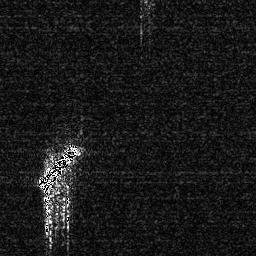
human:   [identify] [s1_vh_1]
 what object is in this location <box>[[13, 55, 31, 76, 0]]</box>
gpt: <ref>1 large ship at the left</ref>